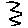
Label: zigzag